The plot shows how the frequency content of a bearing vibration signal evolves over time (STFT spectrogram). What is the most likely bearing condition (normal, inner_race, outer_race, ball)?
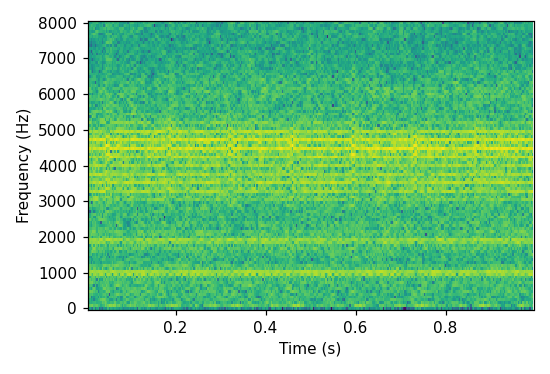
Answer: outer_race